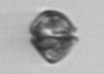
Label: Scrippsiella